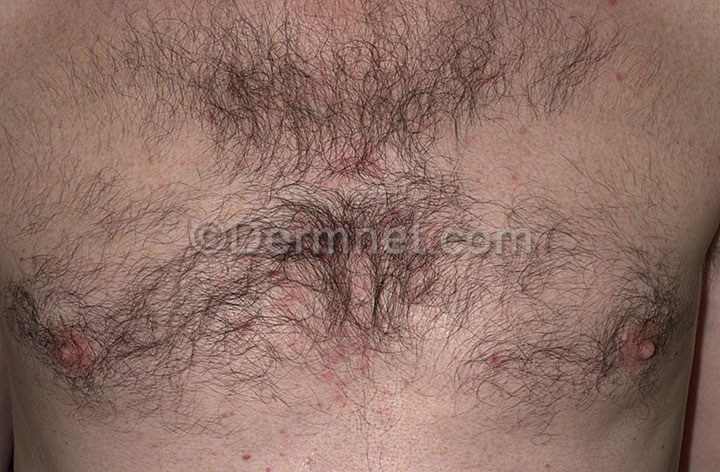
Disease: Psoriasis pictures Lichen Planus and related diseases